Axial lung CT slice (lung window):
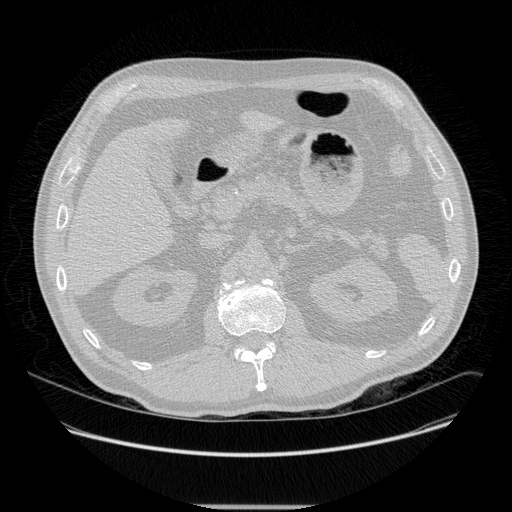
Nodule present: no